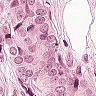
Metastatic tissue present: yes